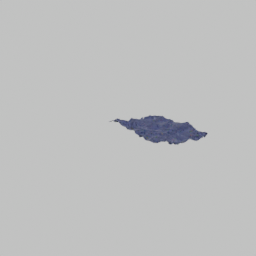
Label: nature